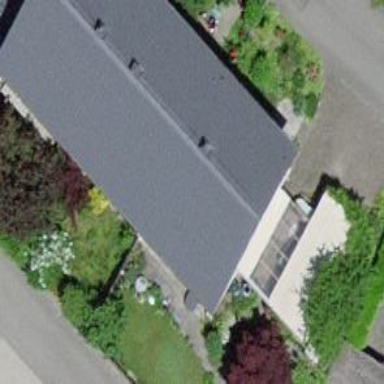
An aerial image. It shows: Terrace-style building with gabled roof.